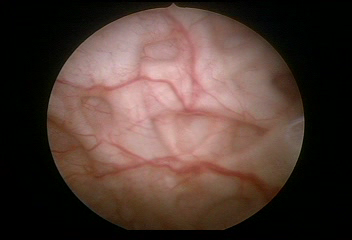
Modality: WLC
Class: Normal mucosa
Bladder cancer association: No